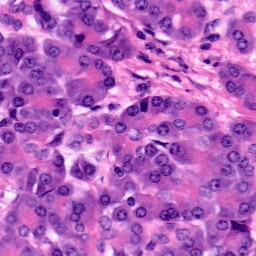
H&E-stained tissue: Pancreatic